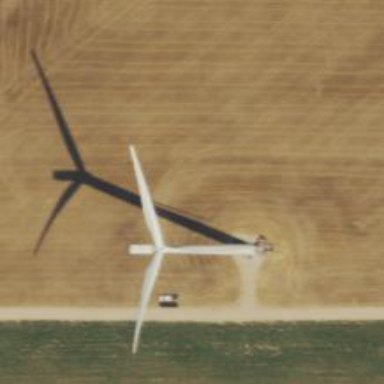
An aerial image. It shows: Wind generator powered by horizontal-axis wind turbine.